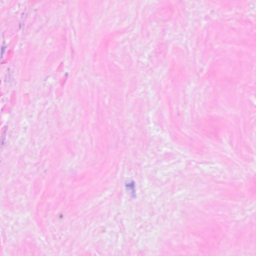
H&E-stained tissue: Breast